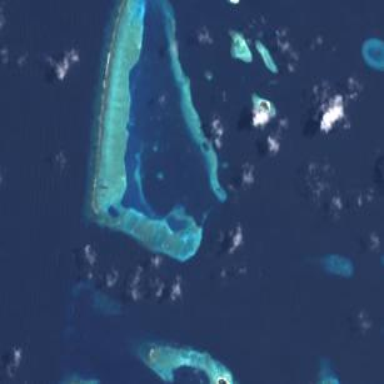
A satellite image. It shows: Natural coral reef.